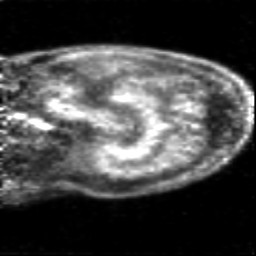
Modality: PET
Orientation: sagittal
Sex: female
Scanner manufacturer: siemens